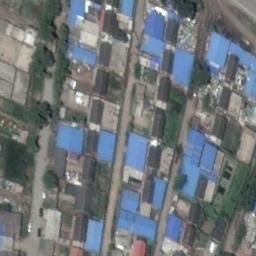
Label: industrial_area